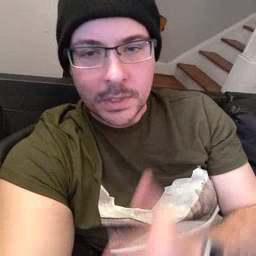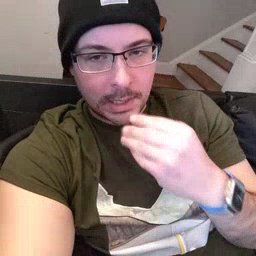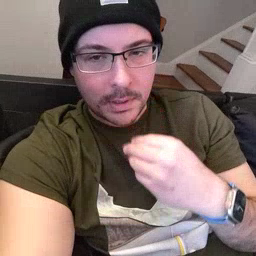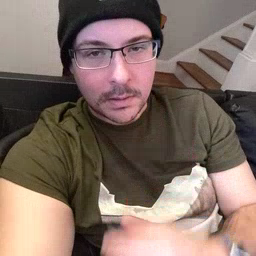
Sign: sleepy